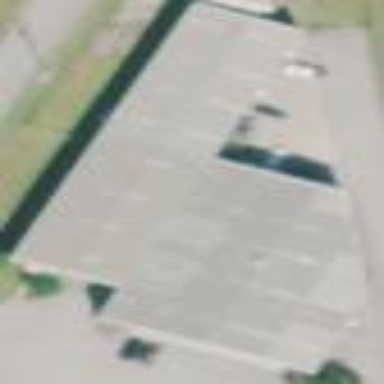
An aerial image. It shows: Warehouse.